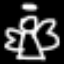
Label: angel